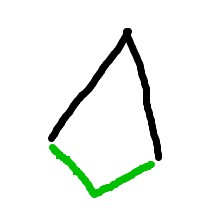
Shape: kite